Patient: sex M, age 64
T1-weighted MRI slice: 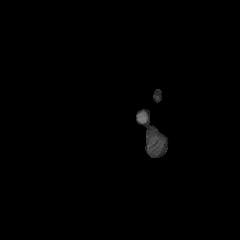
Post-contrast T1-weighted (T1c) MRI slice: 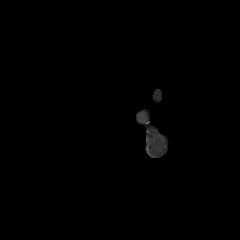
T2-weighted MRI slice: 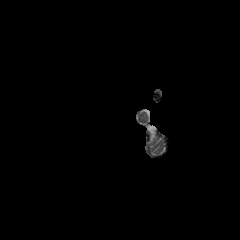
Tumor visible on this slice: no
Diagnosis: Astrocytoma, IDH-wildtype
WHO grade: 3